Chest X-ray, PA view. Patient: 51 years old, sex F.
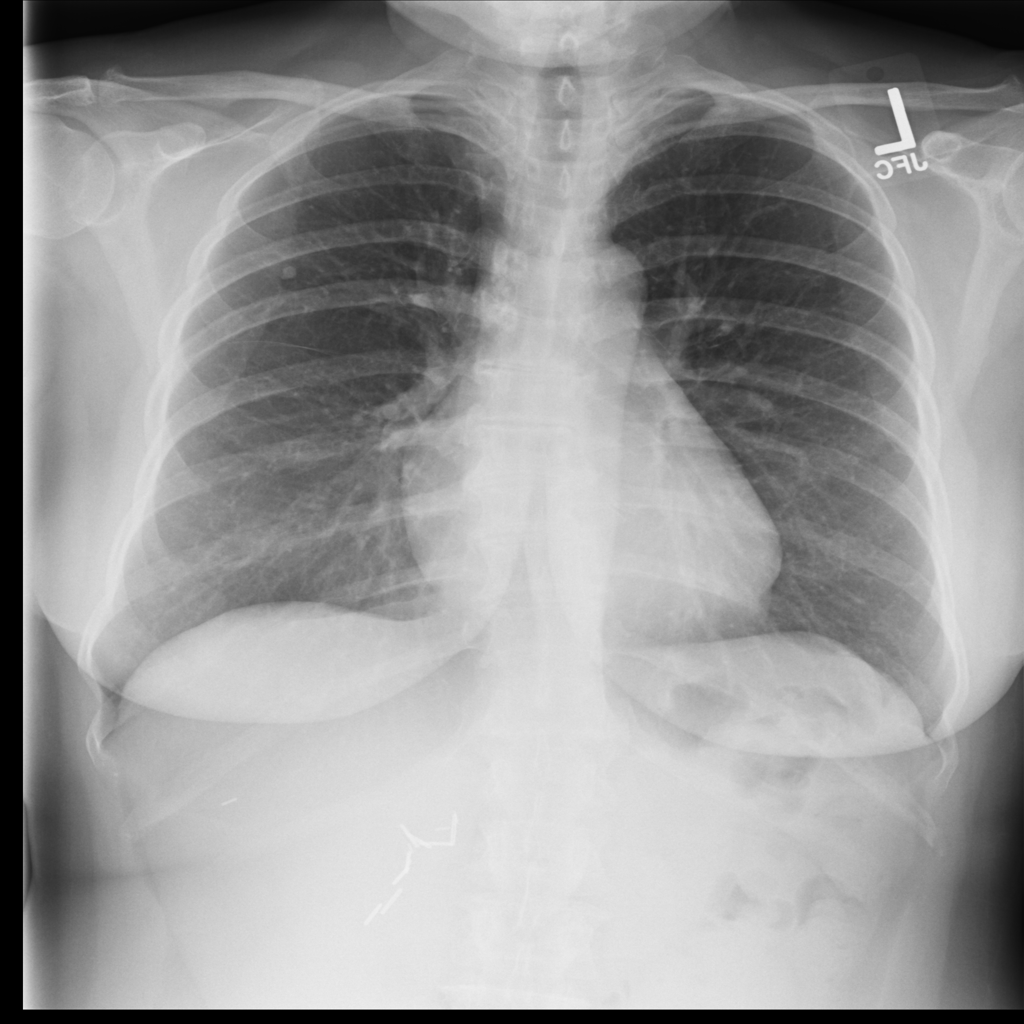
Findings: Nodule